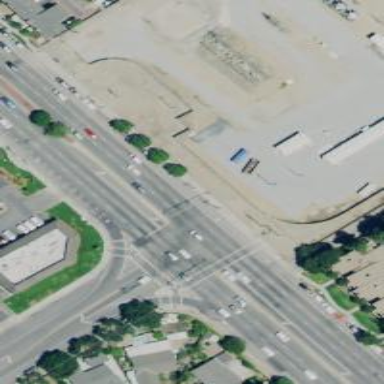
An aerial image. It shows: Secondary road with separate sidewalks.